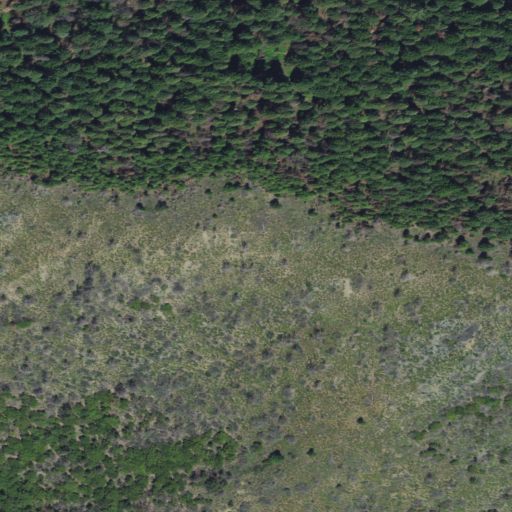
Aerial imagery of mountain in California named Windy Peak containing shrub, evergreen forest, and grassland